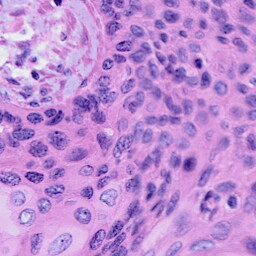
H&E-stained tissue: Cervix